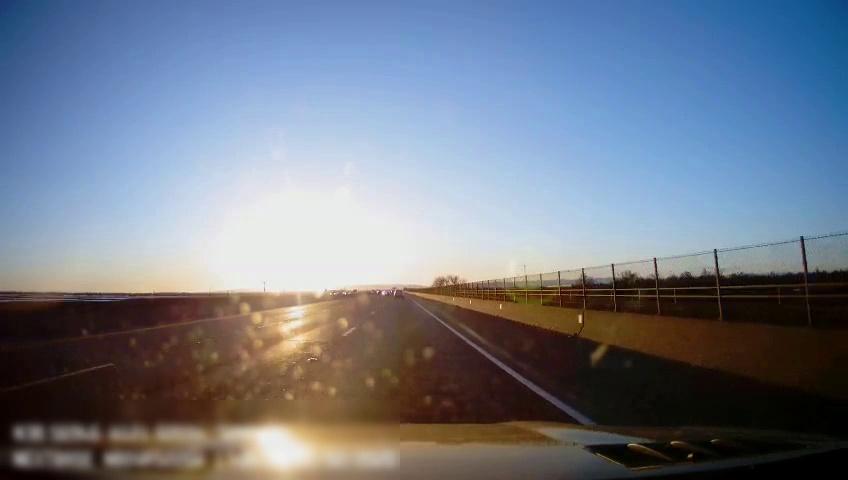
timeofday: Day
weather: Sunny
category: Drivable Space
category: Vehicles | SUV
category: Lanes | Alternate Lane
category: Lanes | Current Lane
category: Lanes | Current Lane
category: Lanes | Alternate Lane